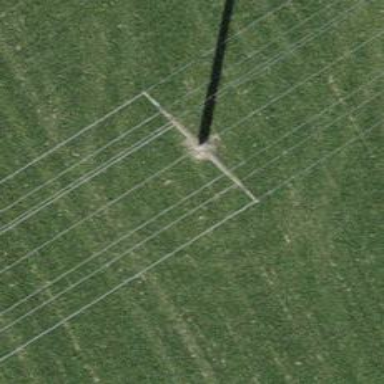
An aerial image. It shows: Power tower.